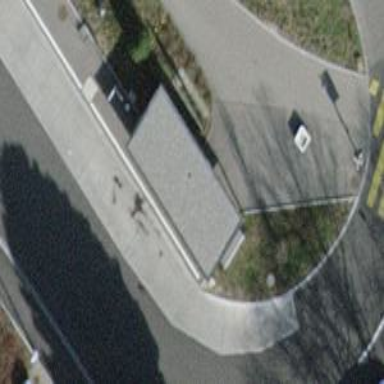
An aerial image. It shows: Public transport shelter.